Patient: sex M, age 52
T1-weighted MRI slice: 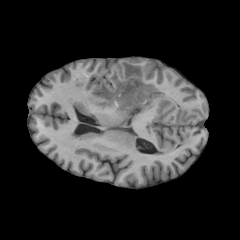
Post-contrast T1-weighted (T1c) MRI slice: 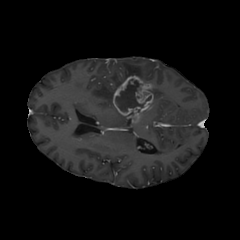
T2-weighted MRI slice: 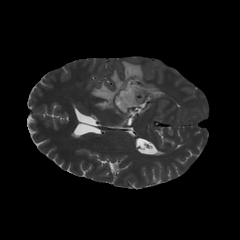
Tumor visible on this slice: yes
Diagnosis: Glioblastoma, IDH-wildtype
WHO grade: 4